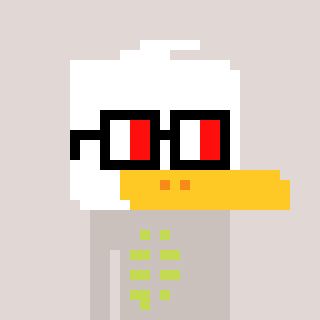
a pixel art character with square glasses with black frames and red eyes, a duck-shaped head and a foggrey-colored body on a warm background